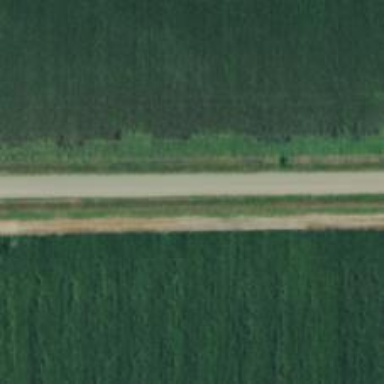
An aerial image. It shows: Tertiary road.